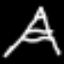
Label: The Eiffel Tower